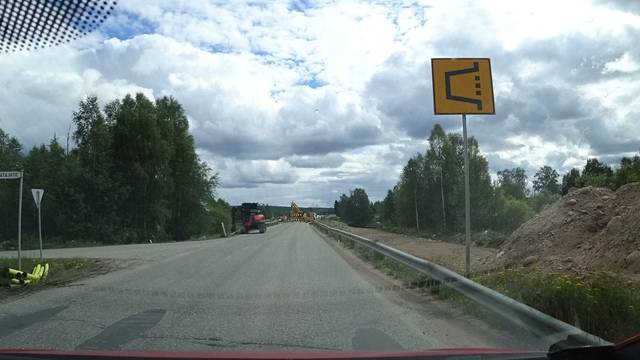
Region: Finland
Coordinates: 66.525, 25.744